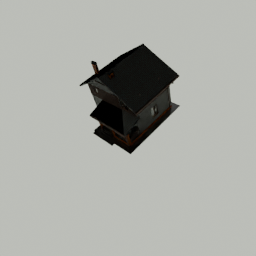
Label: architecture